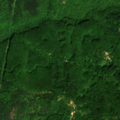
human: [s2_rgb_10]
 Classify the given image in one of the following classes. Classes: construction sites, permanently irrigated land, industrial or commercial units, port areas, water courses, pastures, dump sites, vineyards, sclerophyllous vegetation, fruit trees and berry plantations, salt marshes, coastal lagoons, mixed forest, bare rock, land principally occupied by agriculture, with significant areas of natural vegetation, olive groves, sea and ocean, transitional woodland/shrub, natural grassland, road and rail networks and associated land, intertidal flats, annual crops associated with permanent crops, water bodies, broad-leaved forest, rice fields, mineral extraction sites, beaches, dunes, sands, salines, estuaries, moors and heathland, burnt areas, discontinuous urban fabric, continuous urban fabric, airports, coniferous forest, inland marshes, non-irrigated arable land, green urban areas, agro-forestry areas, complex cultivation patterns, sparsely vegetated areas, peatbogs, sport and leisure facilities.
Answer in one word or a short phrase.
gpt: broad-leaved forest, coniferous forest, mixed forest, transitional woodland/shrub